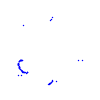
Particle: kaon